Interaction volume radius: 10 \u00c5
Interaction volume height: 30 \u00c5
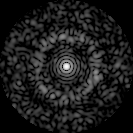
Disorder parameter: 0.8357